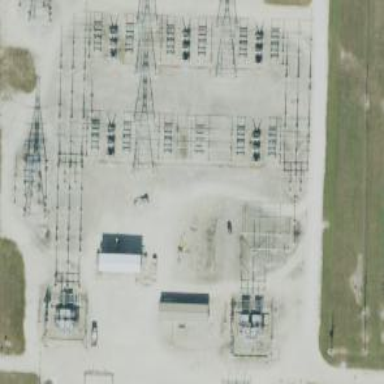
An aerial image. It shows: Switch for power supply.